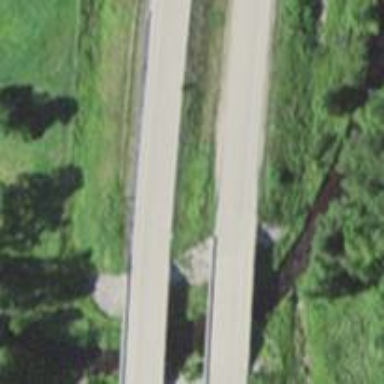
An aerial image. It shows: Trunk highway with bridge.